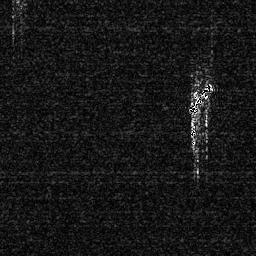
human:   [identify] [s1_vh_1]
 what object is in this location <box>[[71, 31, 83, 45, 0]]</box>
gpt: <ref>1 medium ship at the right</ref>